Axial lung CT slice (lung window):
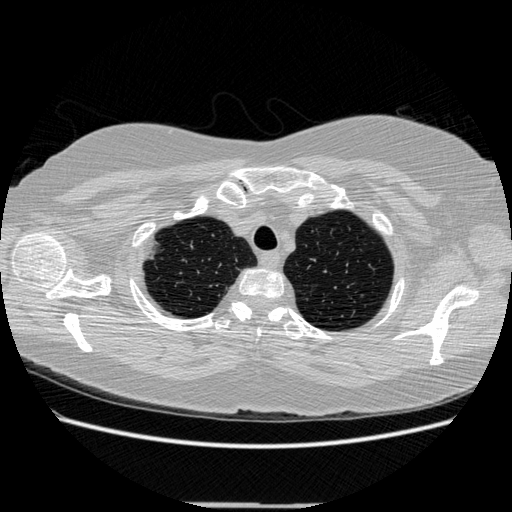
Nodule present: no